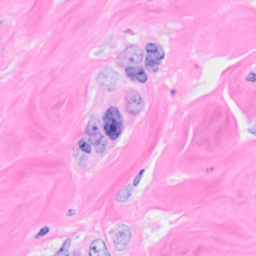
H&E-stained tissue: Breast